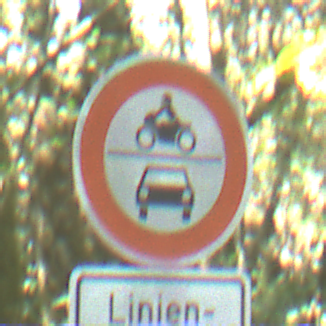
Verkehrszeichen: VerbotKraftfahrzeuge
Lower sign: BesondereFahrzeugeUndTransportgueter2
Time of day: Midday
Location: Outdoor (Nature)
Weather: Clear
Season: NotSpecified
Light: Natural